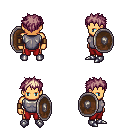
a pixel art fantasy rpg character, male body template, human, tanned skin, steel chest armor, red pants, white blonde bedhead hairstyle, leather bracers, metal boots, shield, four views (front, back, left, right), 2x2 character sprite sheet, small pixel art, hard edges, no anti-aliasing